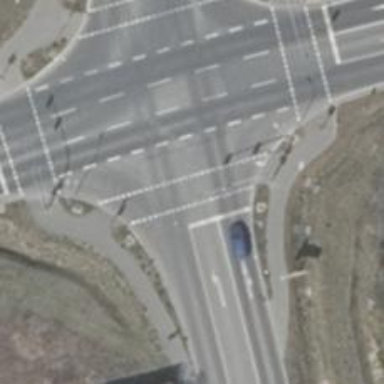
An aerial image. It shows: Asphalt footway with crossing equipped with traffic signals.